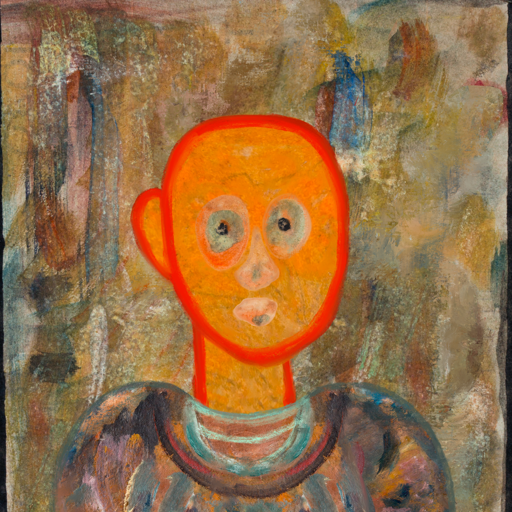
Background: Pipe, Head And Neck Front: Sisters, Face Front: Childish, Bust: Boggyland, Hair Front: Blank, Head Accessory: Blank, Second Necklace: Blank, Necklace: Blank, Baby: Blank